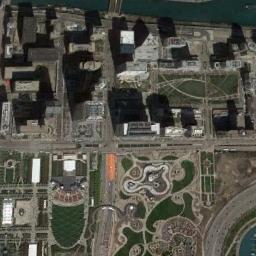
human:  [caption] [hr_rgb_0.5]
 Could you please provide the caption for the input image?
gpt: In a commercial district there are several tall buildings of different shapes and several roads with many cars  There is a river and a square next to the buildings .

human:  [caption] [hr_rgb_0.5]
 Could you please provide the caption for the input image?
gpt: The commercial area is next to a river .

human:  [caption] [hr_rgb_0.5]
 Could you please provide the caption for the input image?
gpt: A spare commercial area has lots of buildings while a square and a river are next to the commercial area .

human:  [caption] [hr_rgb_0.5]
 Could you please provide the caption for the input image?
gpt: There are buildings in the picture .

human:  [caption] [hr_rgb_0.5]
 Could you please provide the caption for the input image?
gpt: There are some green lawns on a commercial area .